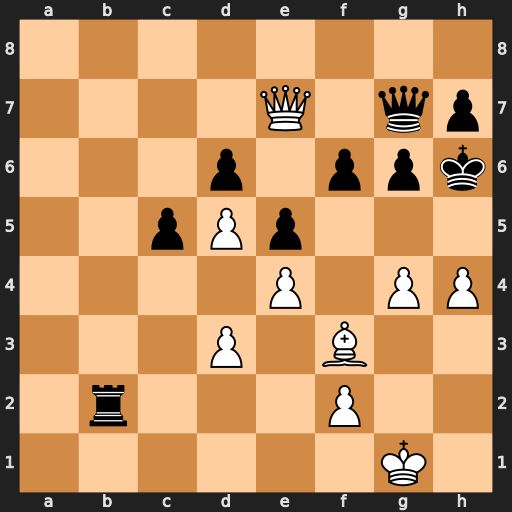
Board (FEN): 8/4Q1qp/3p1ppk/2pPp3/4P1PP/3P1B2/1r3P2/6K1
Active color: w
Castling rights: -
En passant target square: -
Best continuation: g5+ fxg5 Qxg5#